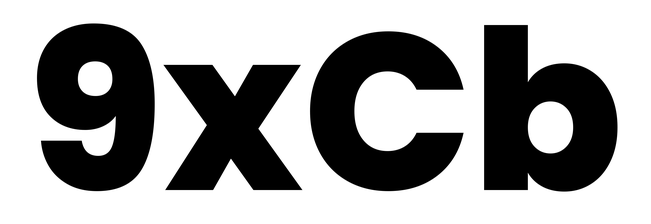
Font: Poppins-ExtraBold